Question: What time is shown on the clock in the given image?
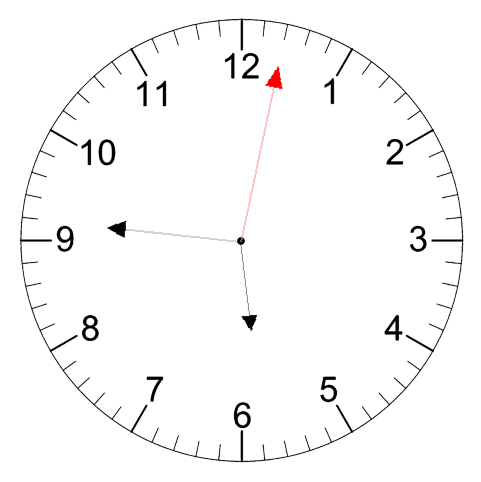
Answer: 05:46:02